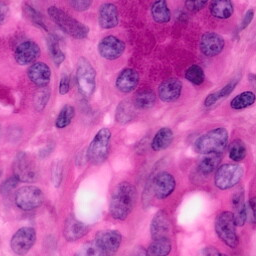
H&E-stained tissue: Pancreatic